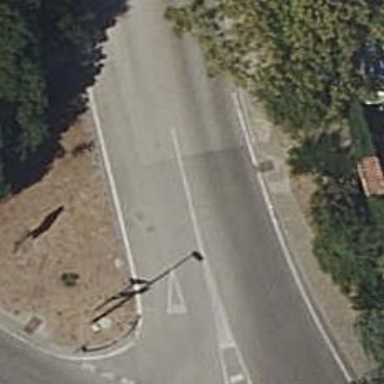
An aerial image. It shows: Asphalt road designated for service vehicles.